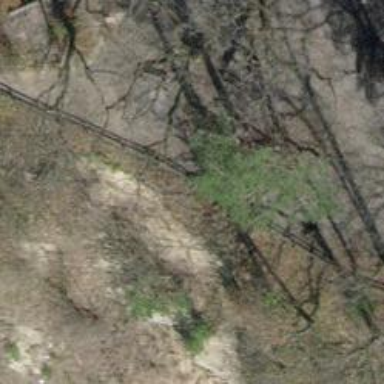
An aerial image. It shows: Brown bench.